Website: home-depot
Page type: customer-info-address
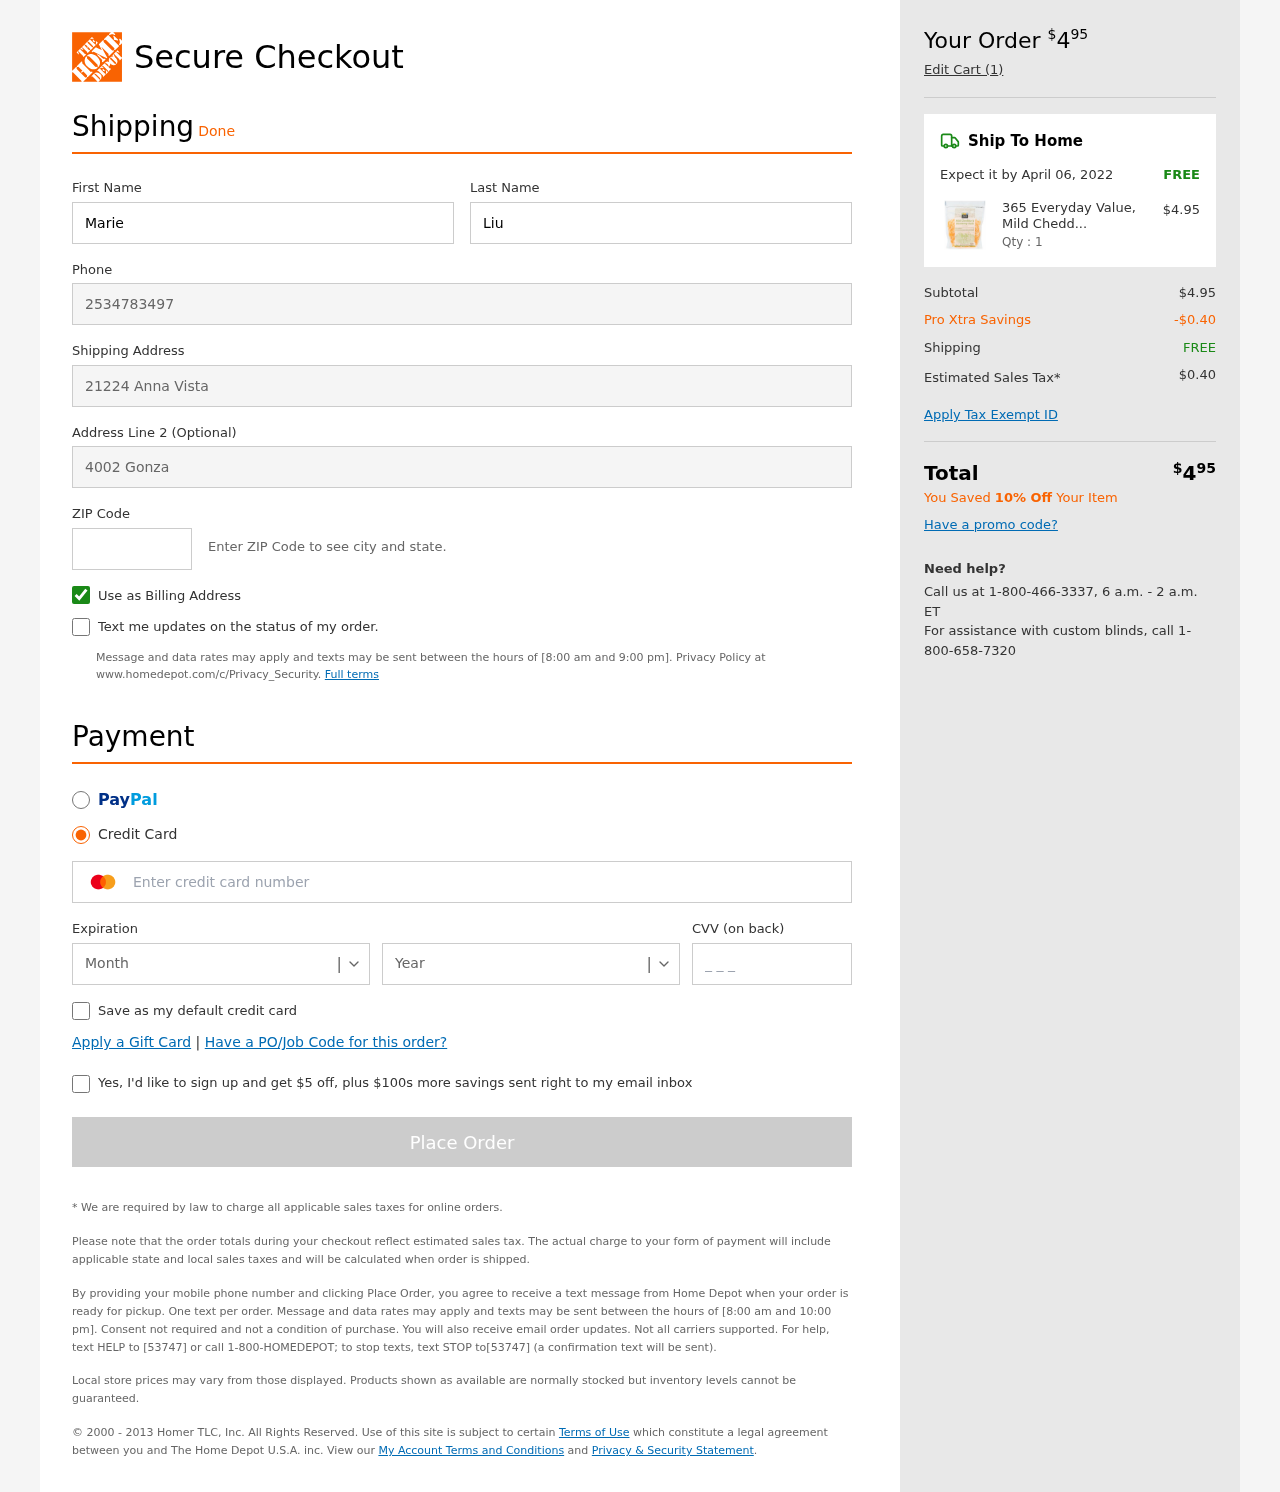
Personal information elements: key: PII_CARD_CVV
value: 657
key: PII_CARD_EXPIRY_MONTH
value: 11
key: PII_CARD_EXPIRY_YEAR
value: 29
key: PII_CARD_NUMBER
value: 2603 9707 0395 7655
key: PII_FIRSTNAME
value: Marie
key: PII_LASTNAME
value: Liu
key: PII_PHONE
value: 2534783497
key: PII_POSTCODE
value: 32708
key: PII_STREET
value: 21224 Anna Vista
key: PII_STREET2
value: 4002 Gonzalez Skyway Suite 422
Product elements: key: PRODUCT1_NAME
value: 365 Everyday Value, Mild Cheddar & Monterey Jack Cheese, Shredded, 12 oz
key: PRODUCT1_PRICE
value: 4.95
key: PRODUCT1_QUANTITY
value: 1
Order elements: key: ORDER_TOTAL
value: $495
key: ORDER_NUM_ITEMS
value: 1
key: ORDER_DELIVERY_DATE
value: April 06, 2022
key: ORDER_SHIPPING_COST
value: FREE
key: ORDER_SUBTOTAL
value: $4.95
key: ORDER_DISCOUNT
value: -$0.40
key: ORDER_SHIPPING_COST2
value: FREE
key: ORDER_TAX
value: $0.40
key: ORDER_TOTAL2
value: $495
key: ORDER_SAVINGS_MESSAGE
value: You Saved 10% Off Your Item